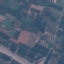
Land use / land cover class: PermanentCrop